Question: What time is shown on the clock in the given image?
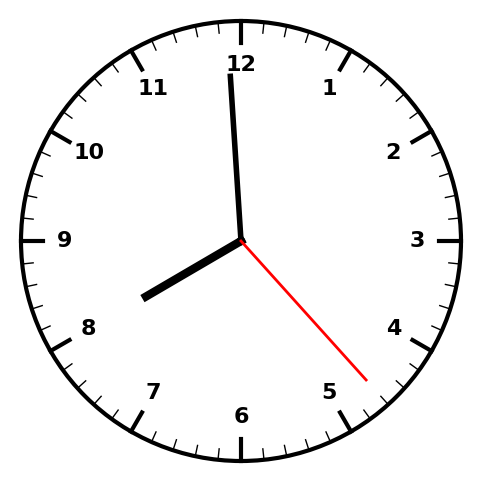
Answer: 07:59:23